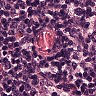
Metastatic tissue present: no